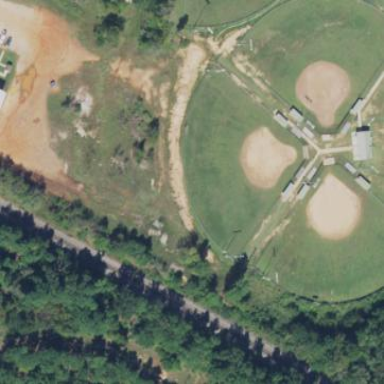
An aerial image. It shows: Softball pitch for leisure sports.